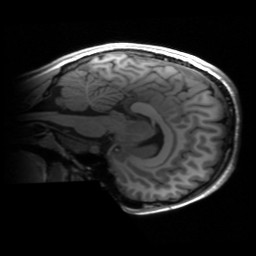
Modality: T1w
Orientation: sagittal
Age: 16
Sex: female
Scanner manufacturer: siemens
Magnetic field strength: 3 T
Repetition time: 2.53 s
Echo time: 0.00297 s